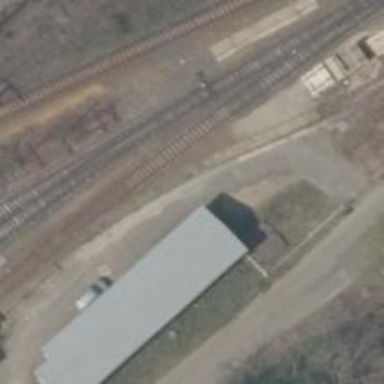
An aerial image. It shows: Railway yard used for servicing trains.